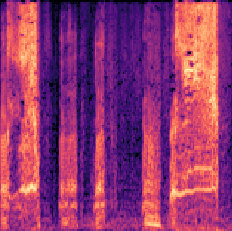
Sound class: Pig